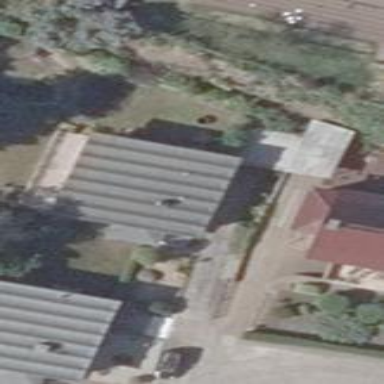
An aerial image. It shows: Building.